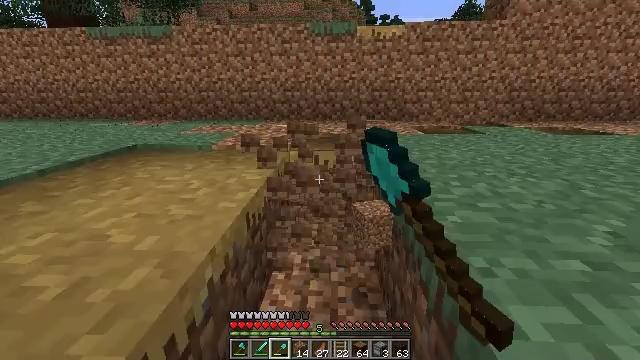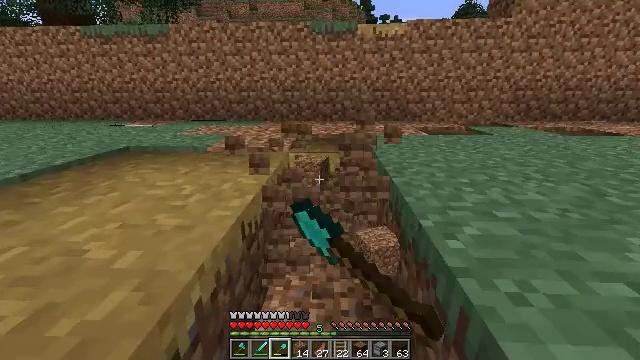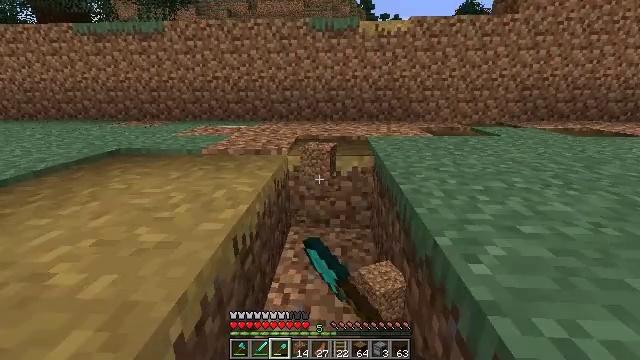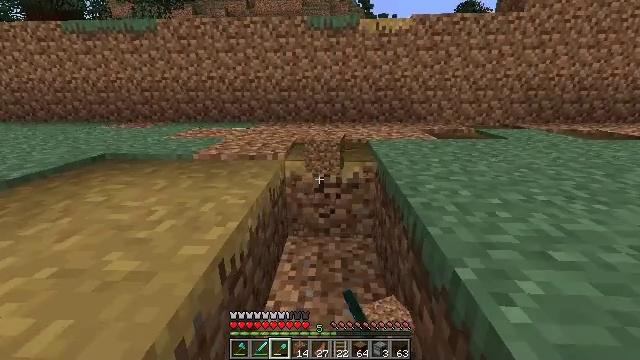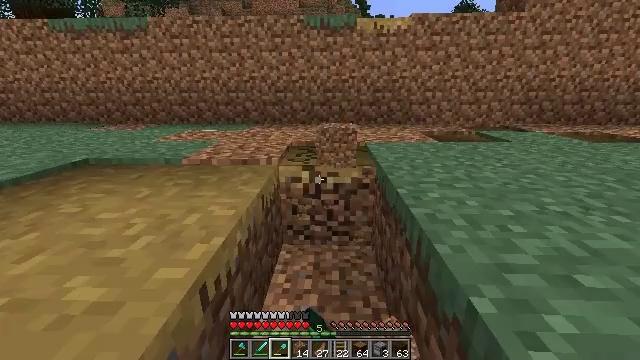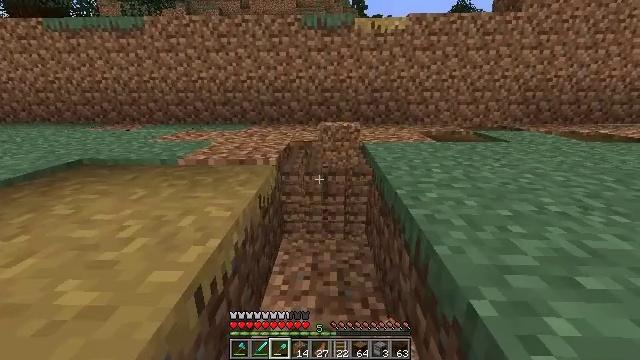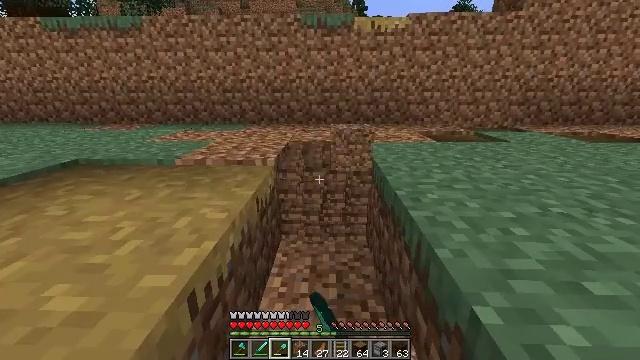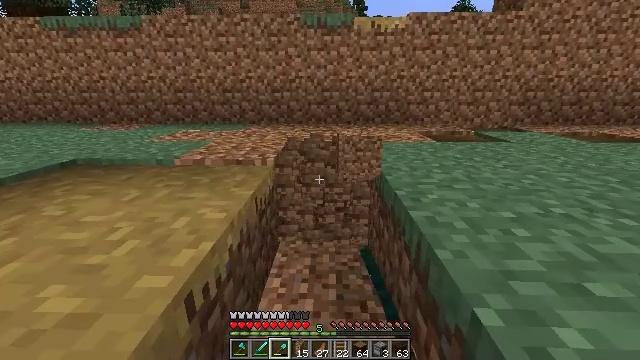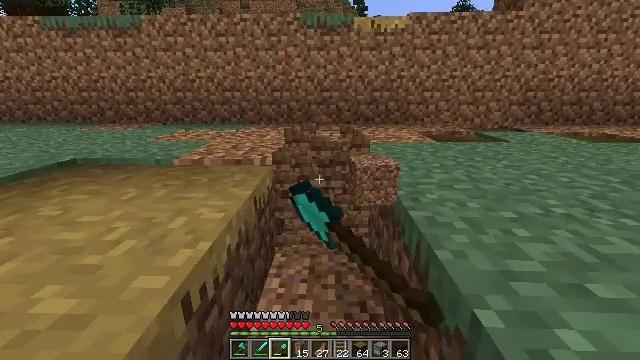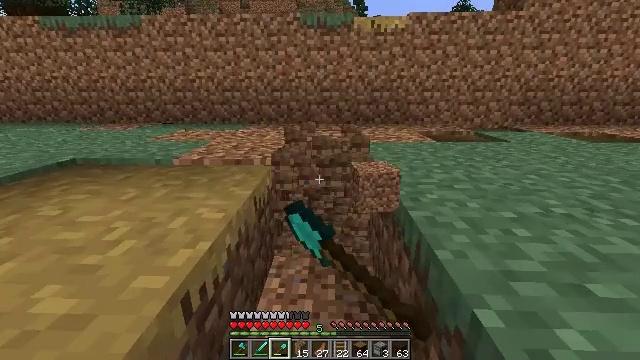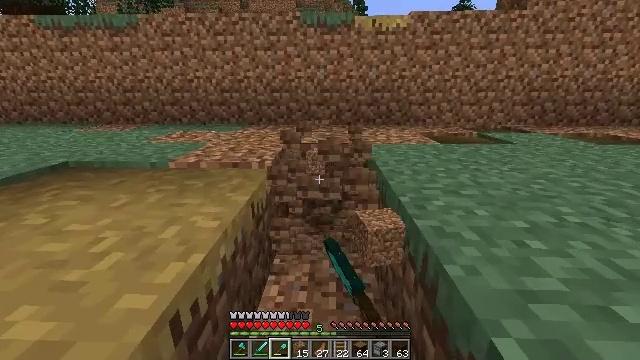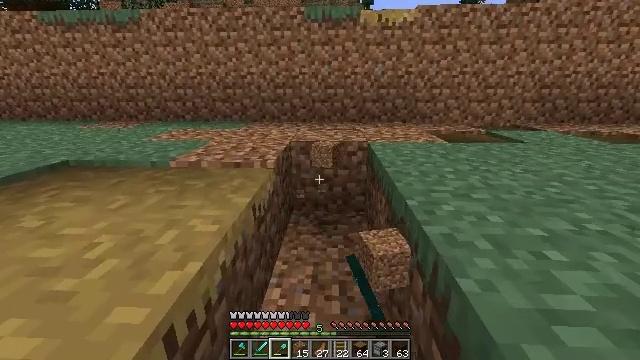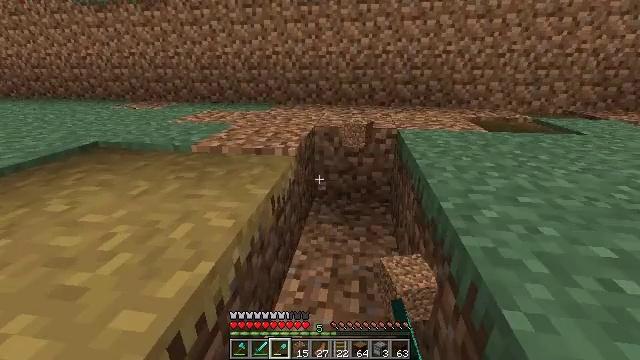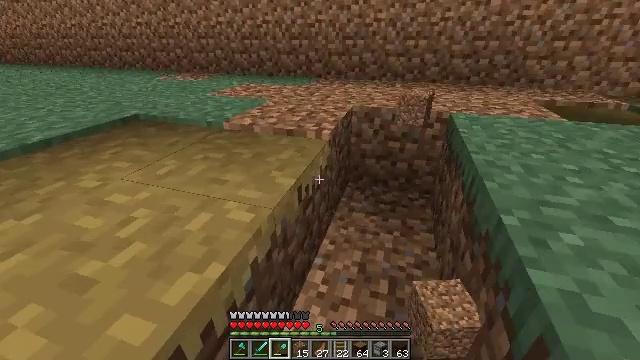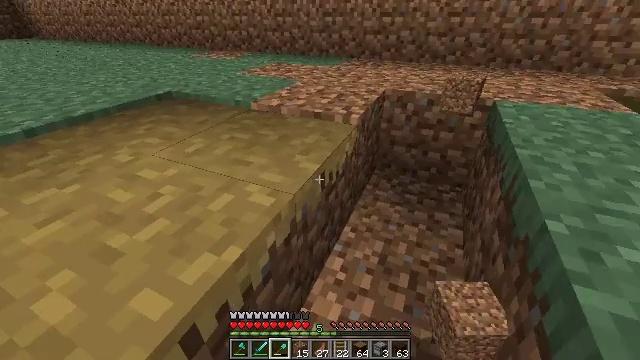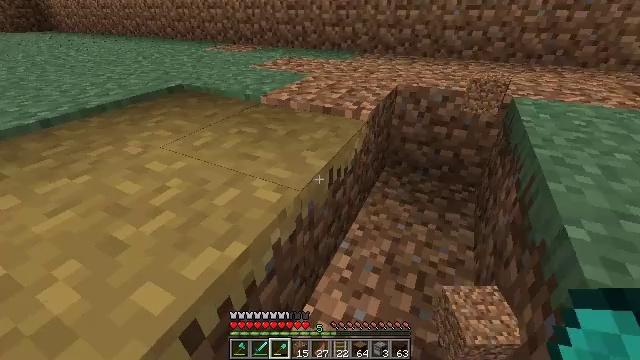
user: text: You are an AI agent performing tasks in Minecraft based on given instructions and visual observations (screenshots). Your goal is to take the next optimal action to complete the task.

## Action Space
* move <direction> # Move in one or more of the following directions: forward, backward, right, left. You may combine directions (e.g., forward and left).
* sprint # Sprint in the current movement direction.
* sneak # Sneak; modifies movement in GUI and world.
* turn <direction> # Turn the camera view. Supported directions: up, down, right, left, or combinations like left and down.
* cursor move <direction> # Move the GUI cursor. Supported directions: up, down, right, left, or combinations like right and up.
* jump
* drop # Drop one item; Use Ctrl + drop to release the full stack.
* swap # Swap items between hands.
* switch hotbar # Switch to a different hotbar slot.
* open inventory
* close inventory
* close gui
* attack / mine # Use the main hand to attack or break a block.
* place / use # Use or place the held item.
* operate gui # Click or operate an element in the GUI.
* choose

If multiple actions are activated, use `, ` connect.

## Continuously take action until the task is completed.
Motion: motion action
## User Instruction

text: Mine the grass path to create a new path.
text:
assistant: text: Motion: move forward, attack / mine
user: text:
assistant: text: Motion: move forward, attack / mine
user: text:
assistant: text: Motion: attack / mine
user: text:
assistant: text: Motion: attack / mine
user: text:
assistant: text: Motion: attack / mine
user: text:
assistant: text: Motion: attack / mine
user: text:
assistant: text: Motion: attack / mine
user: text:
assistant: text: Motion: no_op
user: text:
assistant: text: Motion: no_op
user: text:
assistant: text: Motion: move forward
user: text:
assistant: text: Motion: move forward
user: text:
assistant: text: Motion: move forward, turn left and down
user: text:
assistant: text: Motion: turn left and down
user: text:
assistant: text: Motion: turn left and down
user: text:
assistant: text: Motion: turn left and down
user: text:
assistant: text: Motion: turn left and down, attack / mine
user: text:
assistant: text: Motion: turn left, attack / mine
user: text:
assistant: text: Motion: attack / mine
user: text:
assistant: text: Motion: attack / mine
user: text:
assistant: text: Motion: attack / mine
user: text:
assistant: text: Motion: attack / mine
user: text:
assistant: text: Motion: turn left, attack / mine
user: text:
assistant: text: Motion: turn left and up, attack / mine
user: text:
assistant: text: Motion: turn left and up, attack / mine
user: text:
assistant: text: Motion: turn left and up, attack / mine
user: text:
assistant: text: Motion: turn left, attack / mine
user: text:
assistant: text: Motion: attack / mine
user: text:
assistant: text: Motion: attack / mine
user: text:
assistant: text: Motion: attack / mine
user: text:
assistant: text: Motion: attack / mine